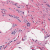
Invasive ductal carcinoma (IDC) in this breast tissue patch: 1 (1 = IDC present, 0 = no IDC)